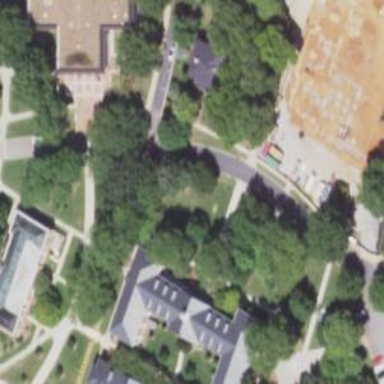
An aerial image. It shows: College building.